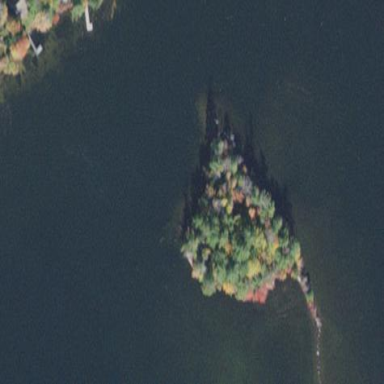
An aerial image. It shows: Islet.